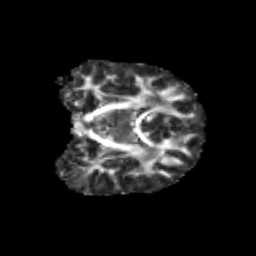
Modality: FA
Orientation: coronal
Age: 11
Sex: female
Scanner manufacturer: siemens
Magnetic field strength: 3 T
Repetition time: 3.8 s
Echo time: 0.07 s